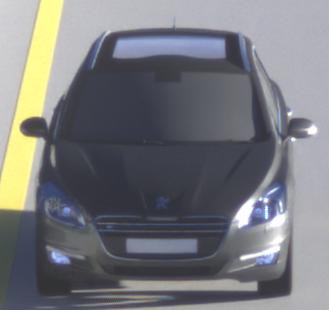
Make: Peugeot
Model: 508 SW 120 VTi
Detailed model: 508 (I) SW
Model produced from: 2011/03
Model produced until: 2014/05
Doors: 5
Color: gray
Road condition: dry road
Daytime: sunrise or sunset
Contrast: high contrast